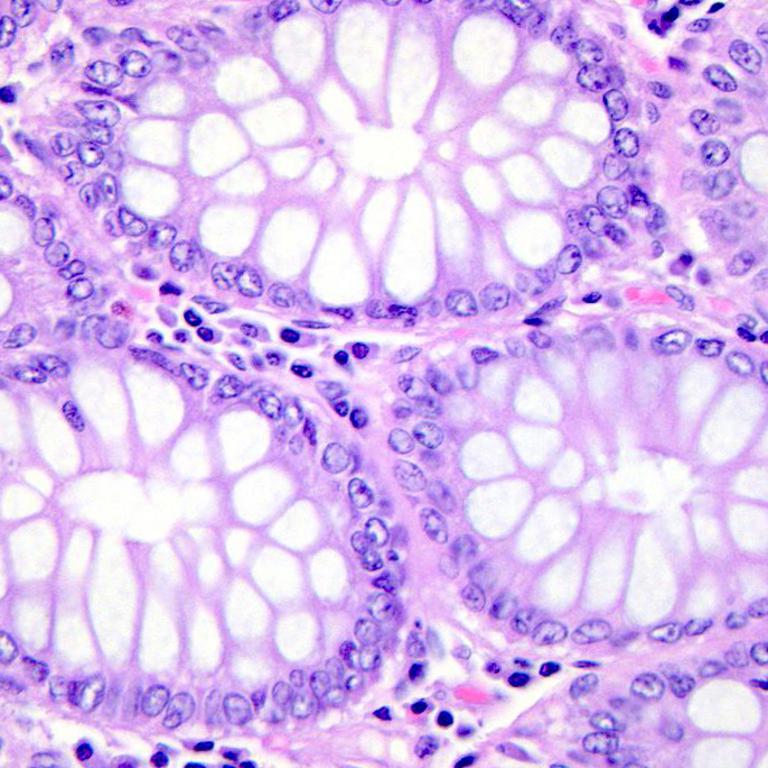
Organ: colon
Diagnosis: benign